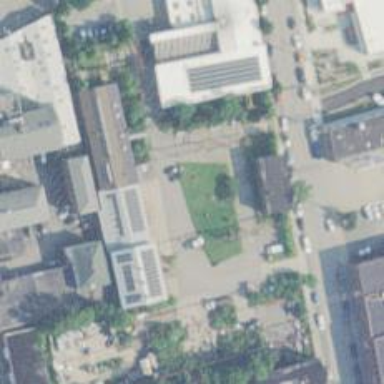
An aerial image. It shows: Arts centre.